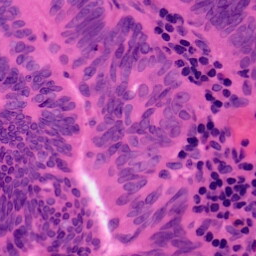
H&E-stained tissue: Colon